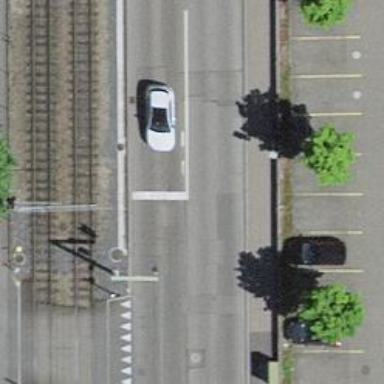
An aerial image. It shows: Road with traffic signals for signaling.